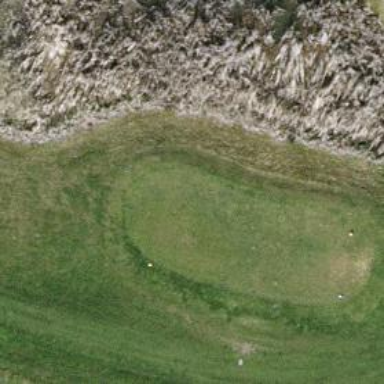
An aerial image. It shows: Golf tee.